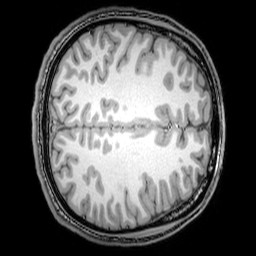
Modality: T1w
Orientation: axial
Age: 21
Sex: male
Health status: healthy
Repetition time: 0.081 s
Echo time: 0.037 s